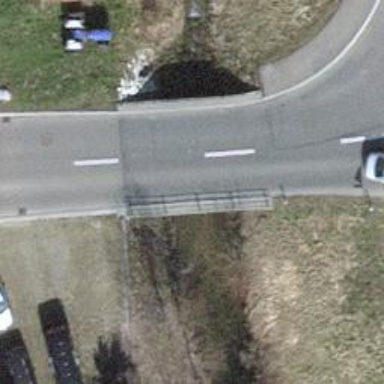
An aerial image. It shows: Secondary road on asphalt bridge.